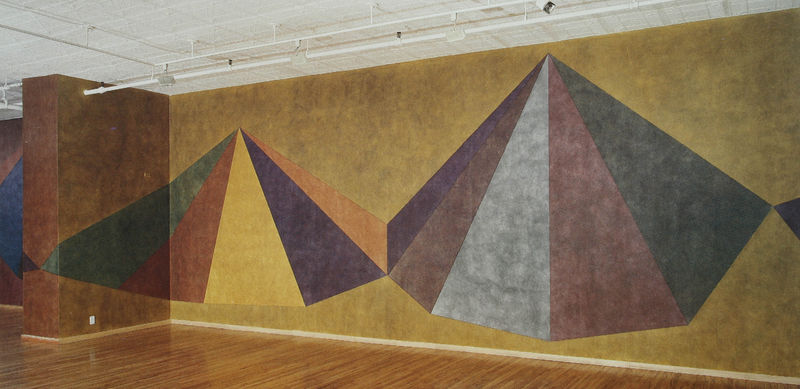
Titel: Double asymmetrical pyramids
Künstler: Sol Lewitt
Standort: New York
Institution: John Weber Gallery
Schlagwörter: blau, weiß, dreieck, gelb, grün, ocker, braun, bunt, grau, lampen, orange, raum, schwarz, rot, wand, sockel, boden, interieur, decke, parkett, abstrakt, farben, mauer, farbe, lila, violett, scheinwerfer, vorsprung, wandmalerei, kegel, ausstellung, museum, pyramide, bemalung, wandbild, dreiecke, lewitt, installation, achteck, zelt, zelte, leitungen, wandbemalung, rohre, leitung, sockelleiste, steckdose, sol lewitt, strahler, neonröhren